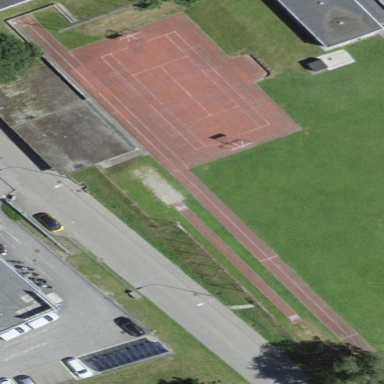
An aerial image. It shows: Multi-sport pitch for leisure and various sports activities.